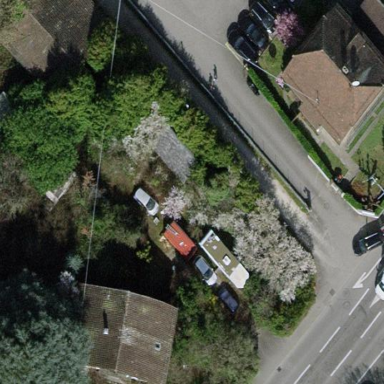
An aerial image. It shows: Garden enclosed by fence.